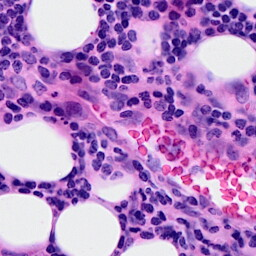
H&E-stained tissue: Breast